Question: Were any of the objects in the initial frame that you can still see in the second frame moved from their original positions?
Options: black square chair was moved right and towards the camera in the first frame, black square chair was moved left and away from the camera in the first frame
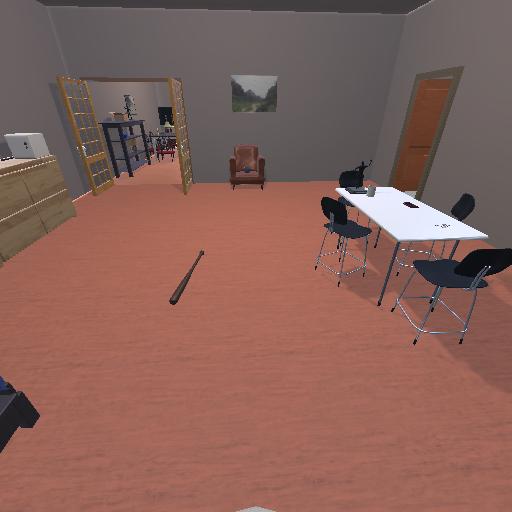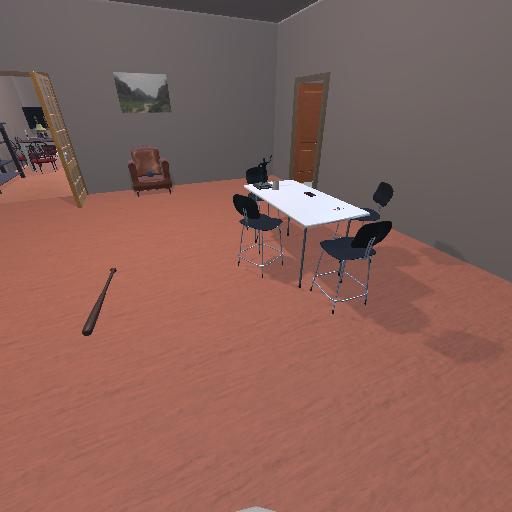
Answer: black square chair was moved right and towards the camera in the first frame